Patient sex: M
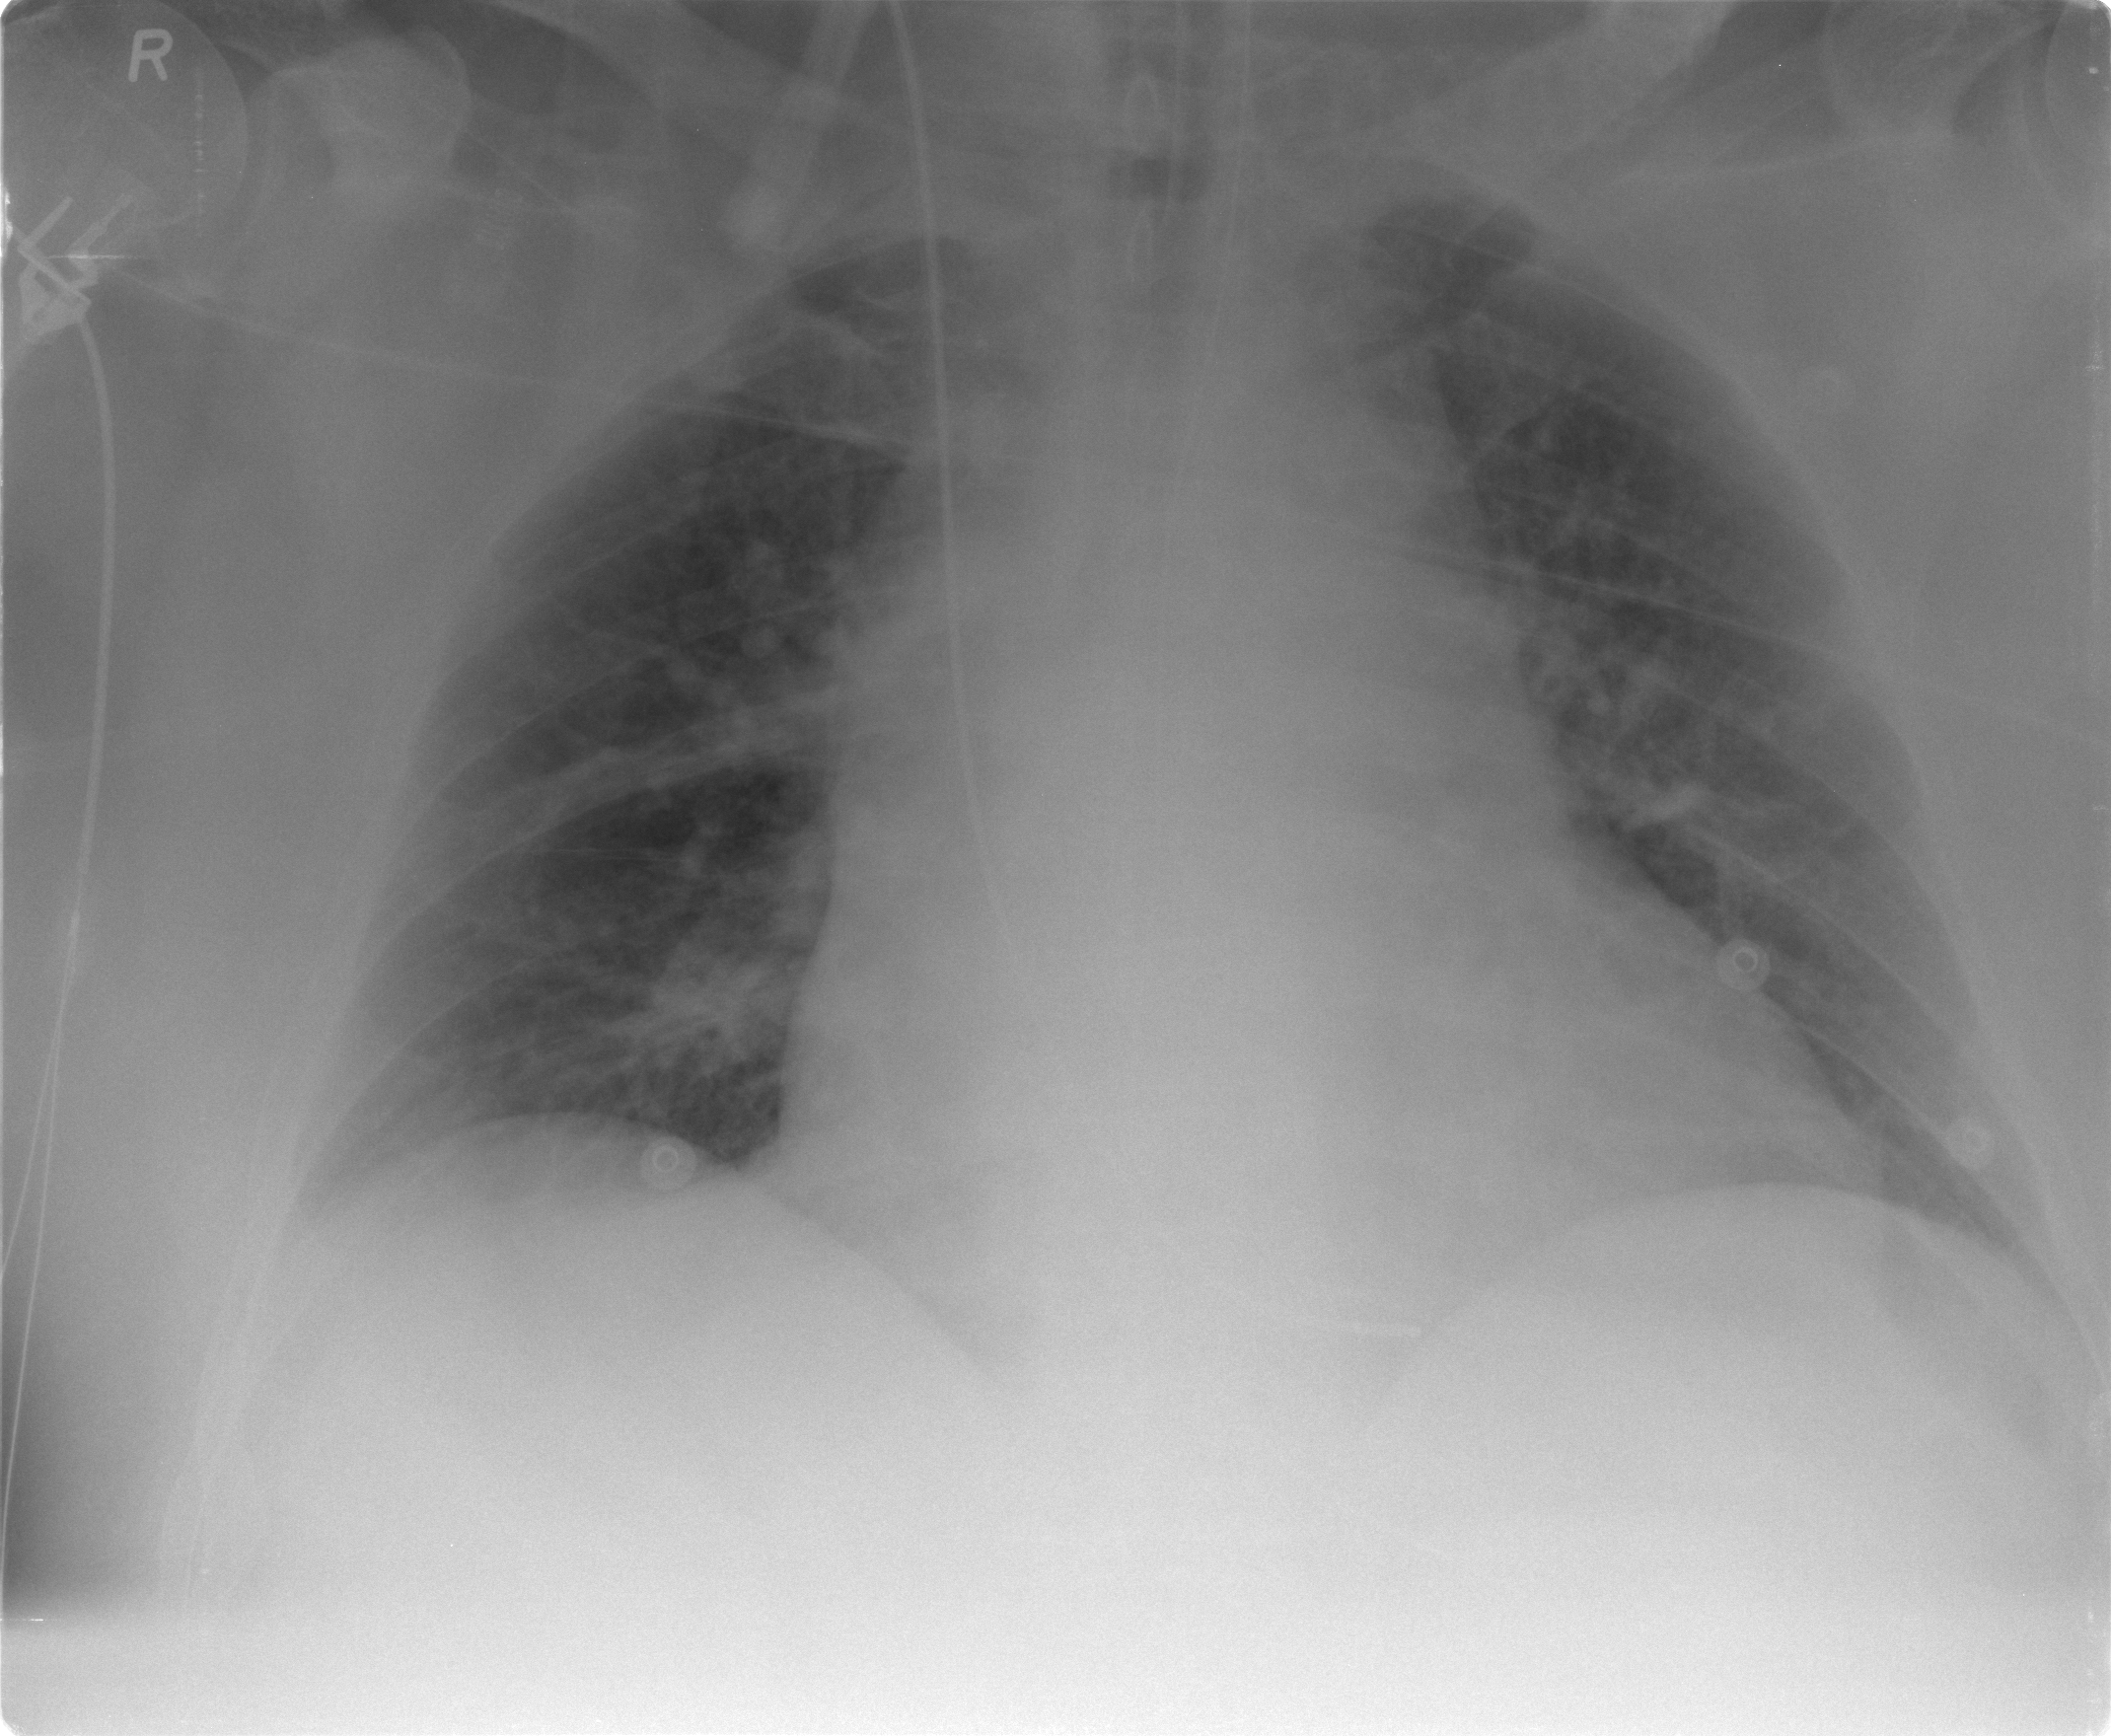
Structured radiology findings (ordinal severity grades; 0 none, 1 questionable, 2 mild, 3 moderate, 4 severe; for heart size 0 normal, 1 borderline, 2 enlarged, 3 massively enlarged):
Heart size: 2
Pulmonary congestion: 2
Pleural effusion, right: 1
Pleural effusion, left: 1
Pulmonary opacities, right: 1
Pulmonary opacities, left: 0
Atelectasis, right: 2
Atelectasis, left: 1